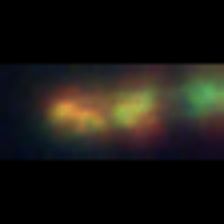
Taxon: Chaetoceros
Group: Diatoms